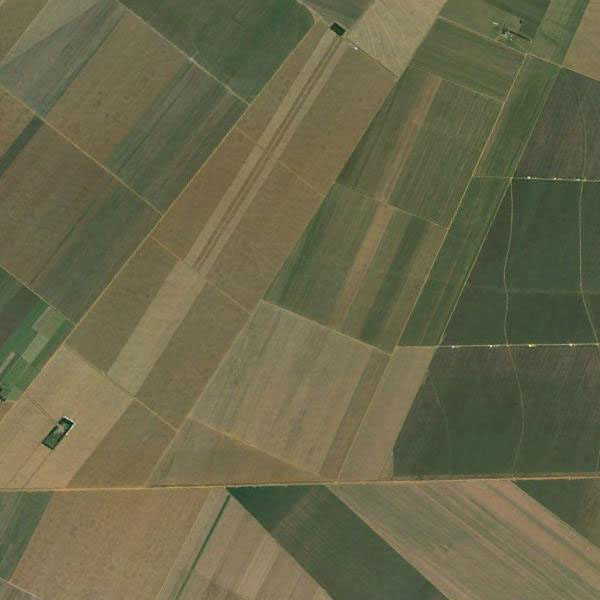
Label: Farmland